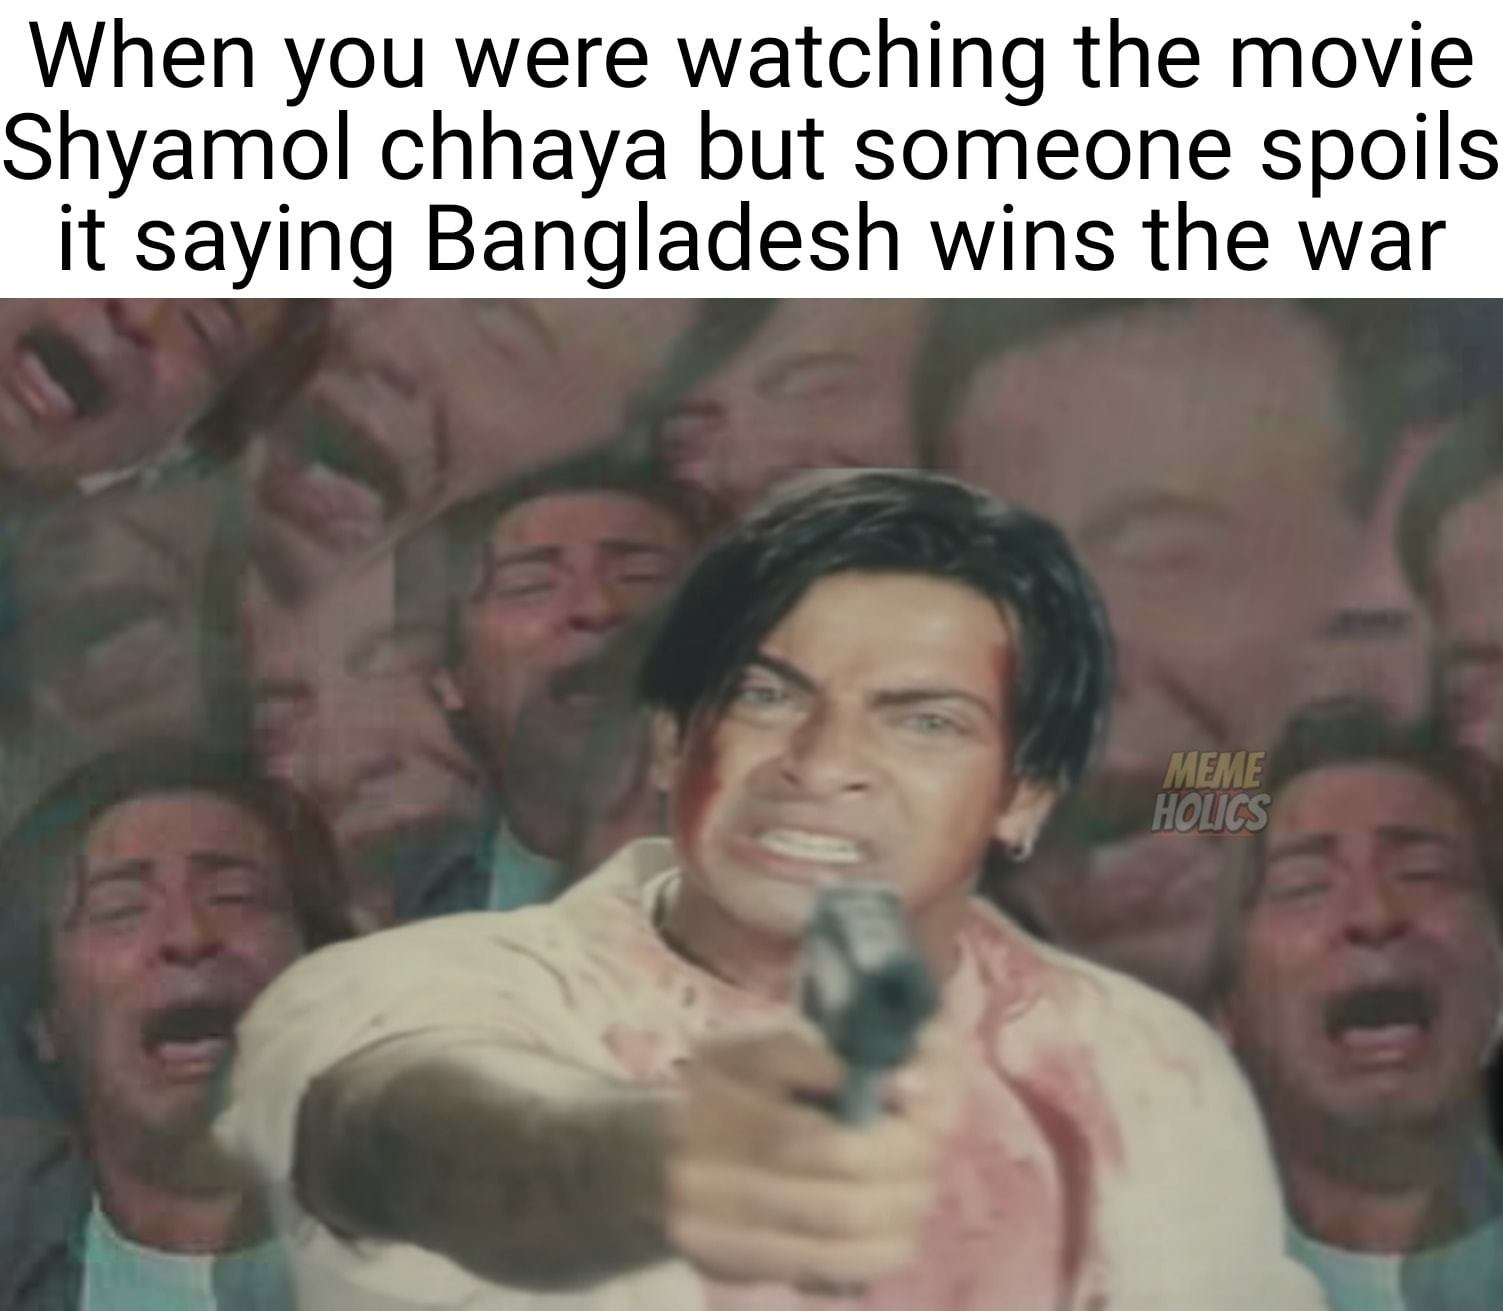
Caption: When you were watcing the movie Shyamol chhaya but someone spoils it saying Bangladesh wins the war
Label: non-hate